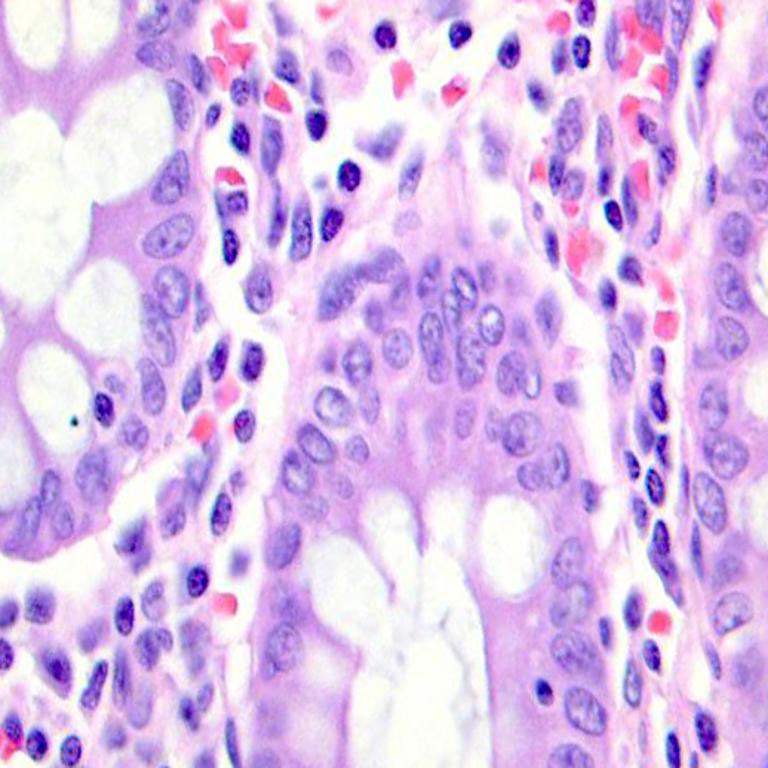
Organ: colon
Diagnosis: benign